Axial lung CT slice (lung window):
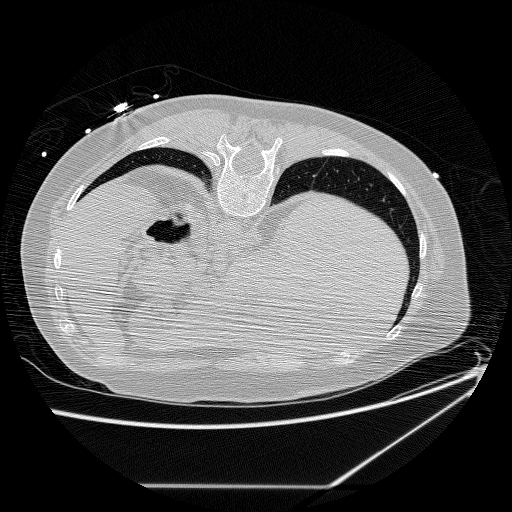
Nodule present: no